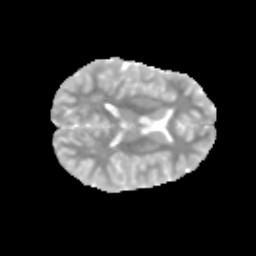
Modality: MD
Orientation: axial
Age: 13
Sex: male
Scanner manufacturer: siemens
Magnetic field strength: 3 T
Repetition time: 3.8 s
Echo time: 0.07 s